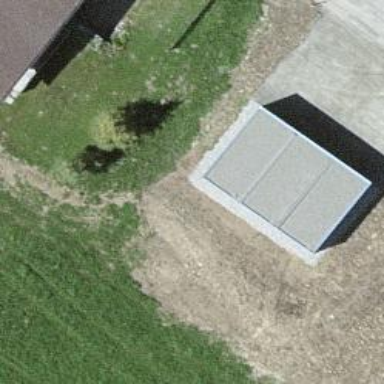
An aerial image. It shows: Garage.